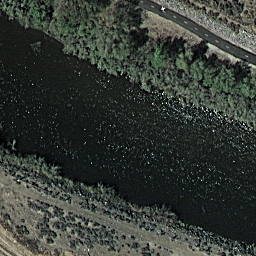
Label: river